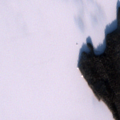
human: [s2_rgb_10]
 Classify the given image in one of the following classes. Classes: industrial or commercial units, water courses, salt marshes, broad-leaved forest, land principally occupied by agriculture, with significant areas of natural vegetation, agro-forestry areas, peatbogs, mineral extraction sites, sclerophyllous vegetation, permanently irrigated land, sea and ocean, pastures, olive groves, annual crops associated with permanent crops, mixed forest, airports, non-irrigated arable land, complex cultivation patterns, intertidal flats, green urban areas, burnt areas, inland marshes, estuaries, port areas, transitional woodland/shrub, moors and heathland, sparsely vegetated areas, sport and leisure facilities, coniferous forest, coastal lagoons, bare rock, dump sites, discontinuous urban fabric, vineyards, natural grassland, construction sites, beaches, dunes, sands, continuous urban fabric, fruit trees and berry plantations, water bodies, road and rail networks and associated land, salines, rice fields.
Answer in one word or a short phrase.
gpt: coniferous forest, mixed forest, water bodies